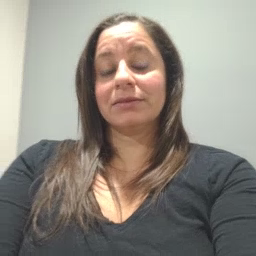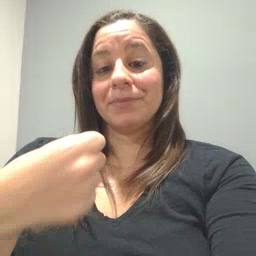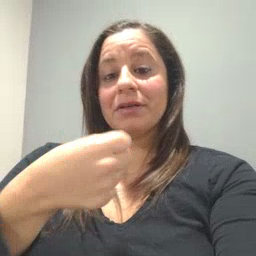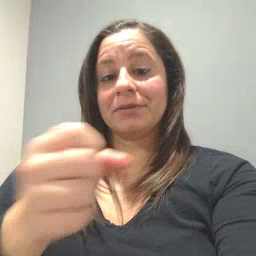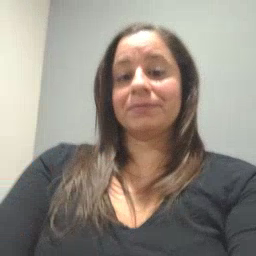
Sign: make